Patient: sex F, age 34
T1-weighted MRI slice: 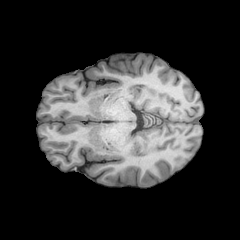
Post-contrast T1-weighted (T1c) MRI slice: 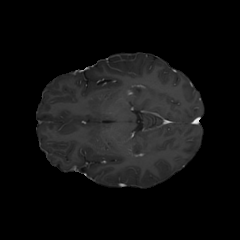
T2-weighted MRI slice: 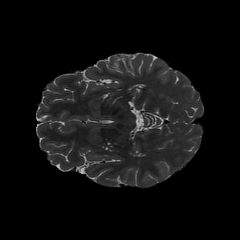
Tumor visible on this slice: no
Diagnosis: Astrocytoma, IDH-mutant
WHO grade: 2